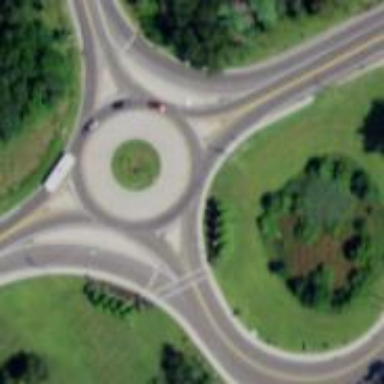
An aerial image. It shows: Secondary road leading to roundabout.